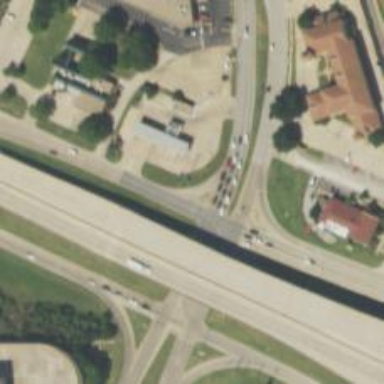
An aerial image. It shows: Secondary link road.